Question: I am trying to make a navigation bar fixed to the bottom right of the page, which i've done, and I was about to go make an image map out of it, until i went into dreamweaver and my image wasnt even popping up to draw around, i was going to do it manually until i wondered, will this even work? (since it is in fact moving all the time, its hard to make coordinates on it.) how would I go about turning my image into workable clickable buttons?

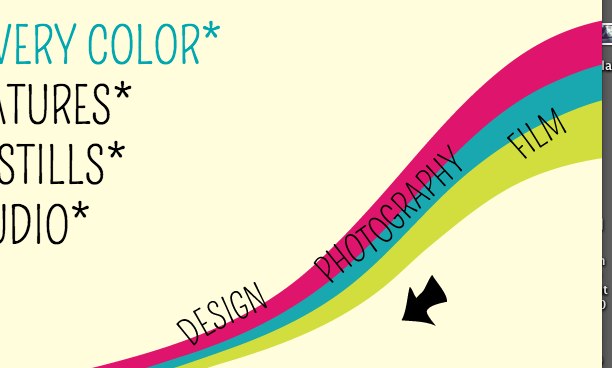
Answer: If you can't get Dreamweaver to cooperate, you could always try a web app like this:
<URL>
I've not used it myself, but it looks like you upload an image, the site helps you draw your areas, and you download the code when you're done.